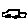
Label: car